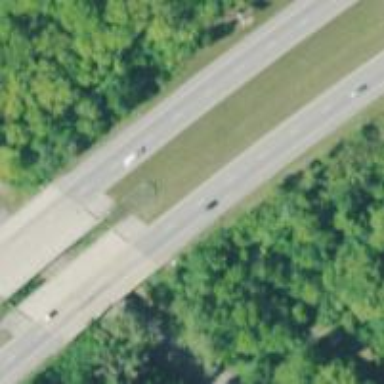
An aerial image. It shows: Bridge over trunk highway with expressway.